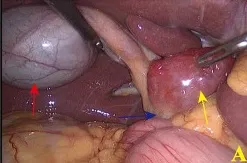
Typical images of surgical procedures. (A) Laparotomy was performed, and yellow arrow indicated the mass, red arrow indicated the gallbladder and blue arrow indicated the common bile duct. The mass was located anterior to the hepato-duodenal ligament, and the common bile duct was posterior to the mass.
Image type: medical_photograph (other_medical_photograph)